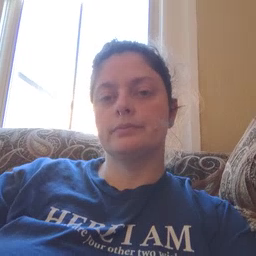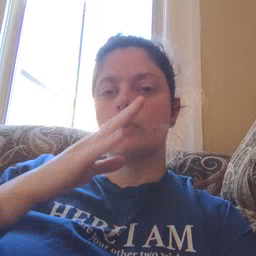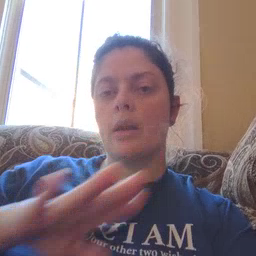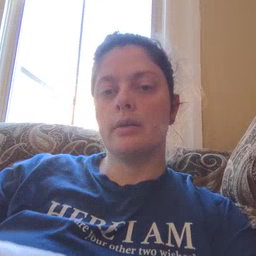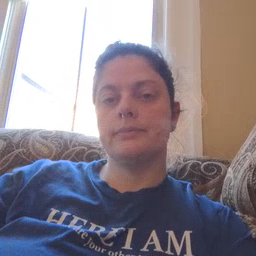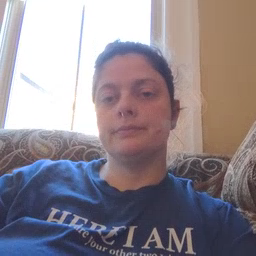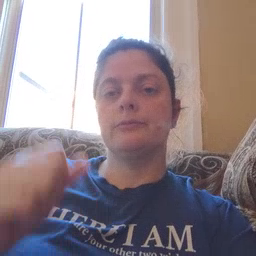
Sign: quiet